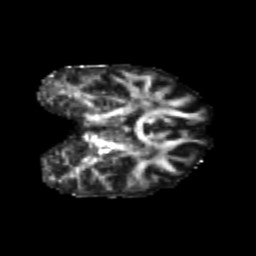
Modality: FA
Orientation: coronal
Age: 20
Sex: female
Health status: healthy
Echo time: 0.074 s